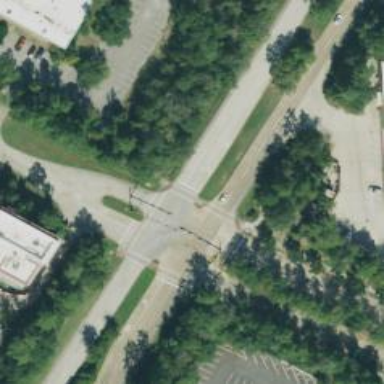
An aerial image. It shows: Tertiary road.